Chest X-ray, AP view. Patient: 20 years old, sex F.
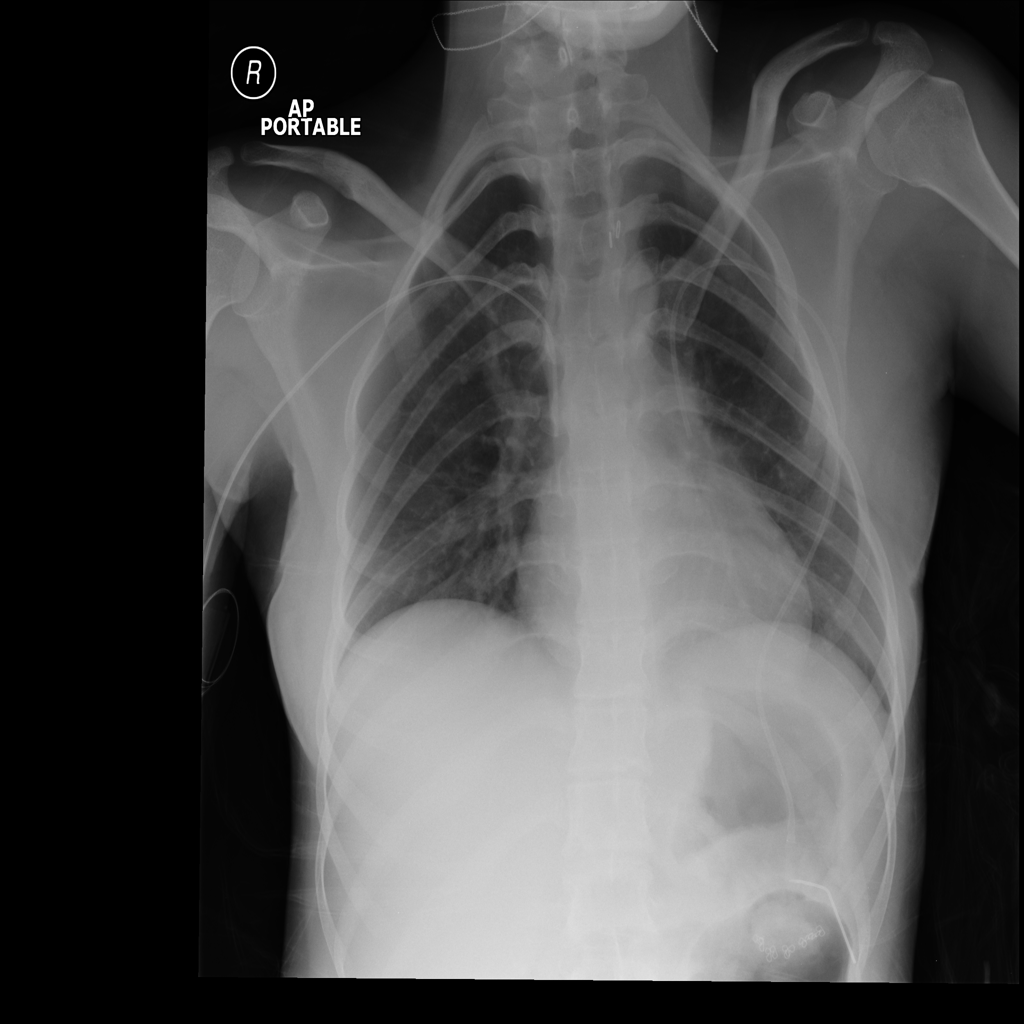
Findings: No Finding